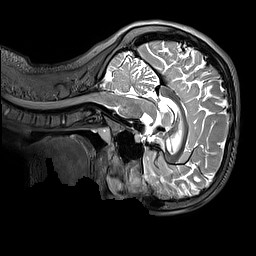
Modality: T2w
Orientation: sagittal
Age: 11
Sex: female
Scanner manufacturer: siemens
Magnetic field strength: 3 T
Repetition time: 3.2 s
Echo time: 0.408 s